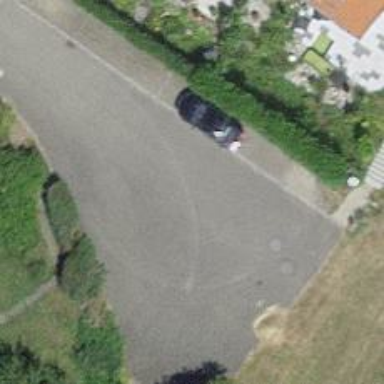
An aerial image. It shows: Turning circle on the road.